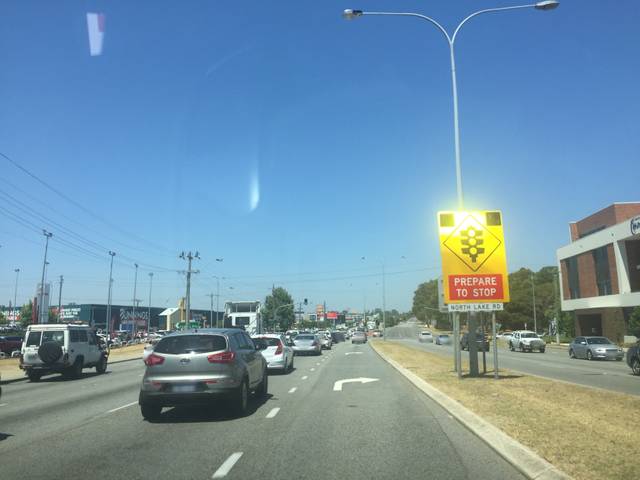
Region: Australia
Coordinates: -32.046, 115.815